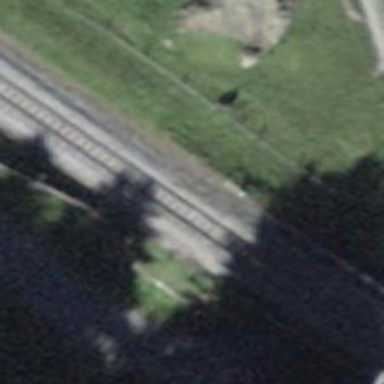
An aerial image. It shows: Narrow-gauge railway bridge with electrified contact line.